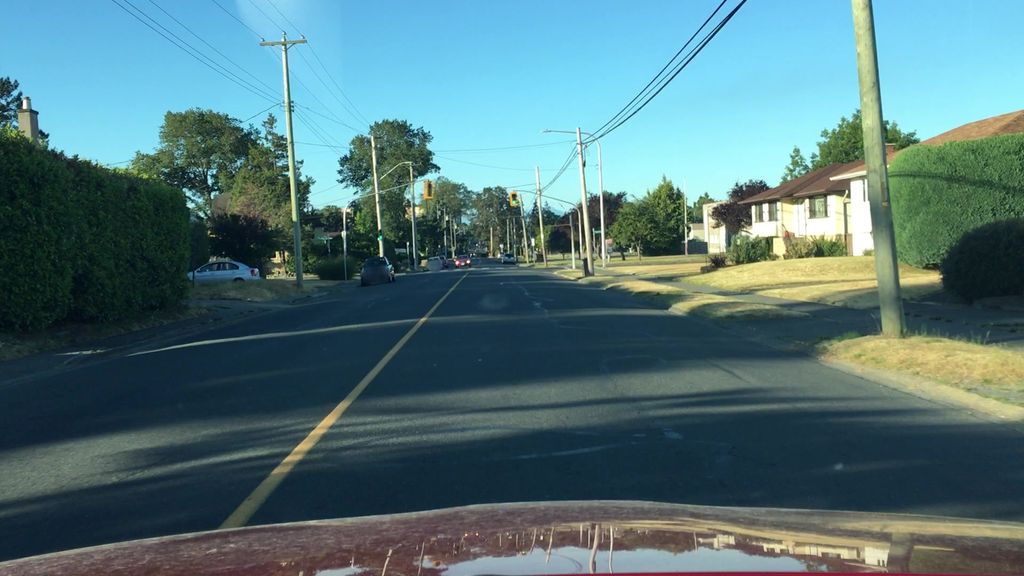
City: victoria